Question: As i mentioned FontBase applied the proper font but also add two horizontal-Parallel line to the text as shown below:

Here's the code:
'''
BaseFont bf_frs = BaseFont.createFont("assets/fonts/Far_Talat.ttf", BaseFont.IDENTITY_H, true);
LanguageProcessor lp = new ArabicLigaturizer();
Font F_far = new Font(bf_frs, 18, Font.DEFAULTSIZE, BaseColor.BLACK);
String para1 = "nmwnh hy btn azmyshghy khdh shdh dr mHl bh qrr dhyl mybshd";
Paragraph paragraph_part_1 = new Paragraph();
paragraph_part_1.add(new Phrase(lp.process(para1), F_far));
paragraph_part_1.setAlignment(Element.ALIGN_RIGHT);
document.add(paragraph_part_1);
'''
ttf file is standard and language is Farsi and very close to Arabic language.
So how omit these two lines.
Thanks..
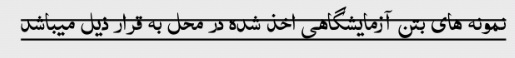
Answer: Change the 'Font.DEFAULTSIZE' to 'Font.NORMAL'.
Also you shouldn't use 'ArabicLigaturizer' directly. Try elements which have 'RunDirection' such as 'PdfPTable' and 'PdfPCell'. These elements support 'PdfWriter.RUN_DIRECTION_RTL'.